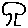
Label: tree